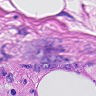
Metastatic tissue present: yes